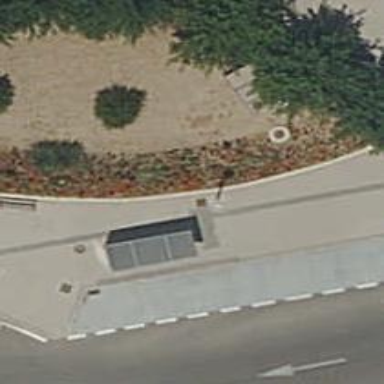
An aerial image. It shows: Bus stop with platform made of paving stones. There is shelter at the stop.